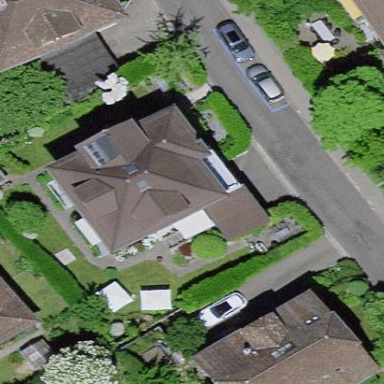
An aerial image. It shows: Residential building.